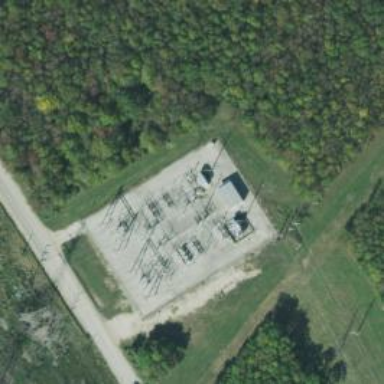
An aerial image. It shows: Outdoor industrial substation.